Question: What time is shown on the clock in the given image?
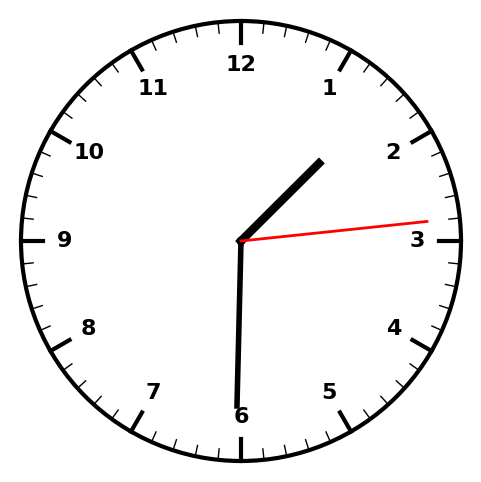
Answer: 01:30:14